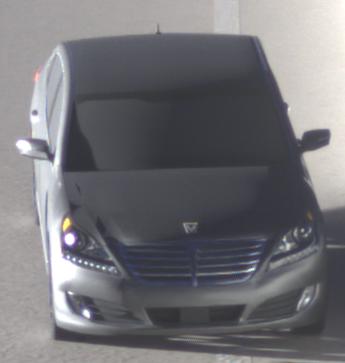
Make: Hyundai
Model: Equus
Detailed model: Gen. 2 VI
Model produced from: 2009
Model produced until: 2016
Doors: 4
Color: gray
Road condition: dry road
Daytime: sunrise or sunset
Contrast: high contrast